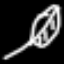
Label: leaf